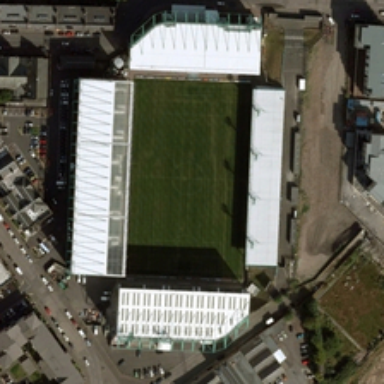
Several buildings are around a stadium .